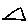
Label: triangle